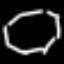
Label: octagon